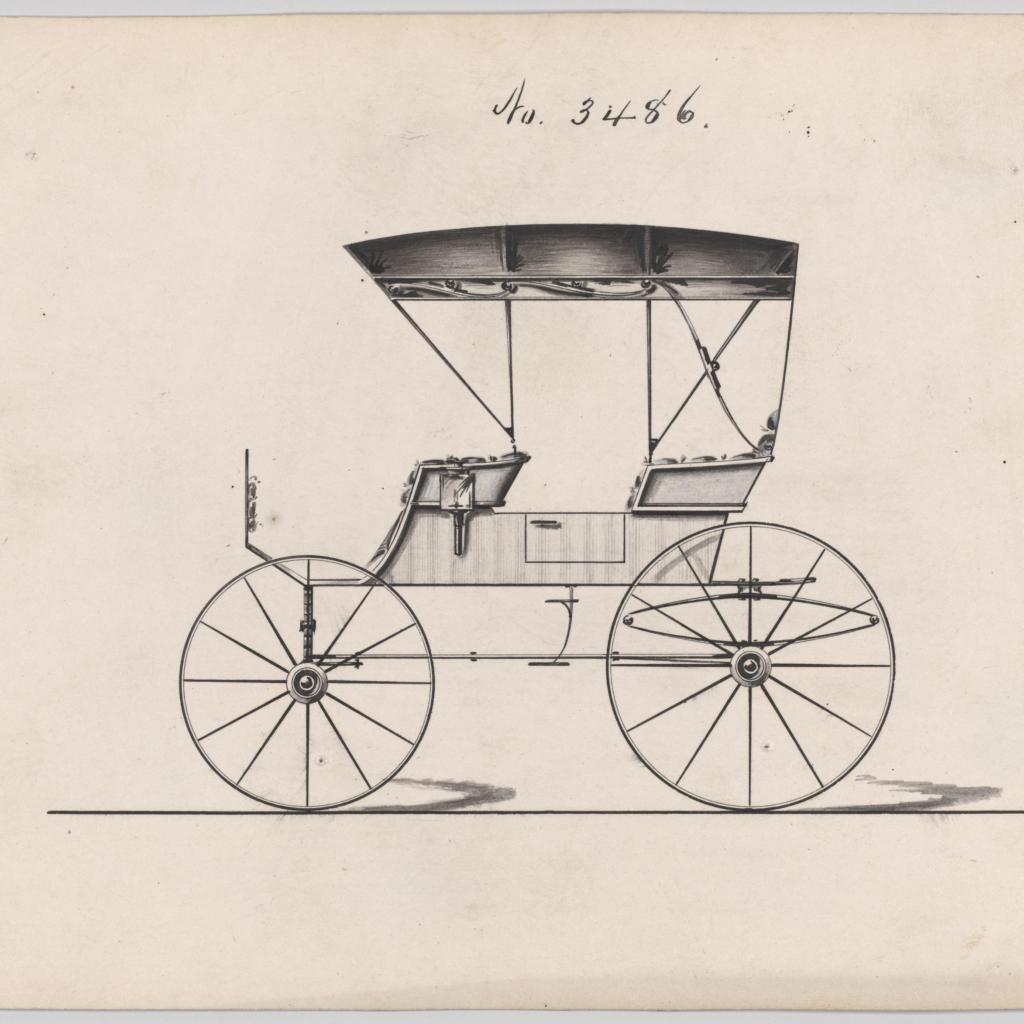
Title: Design for Extension Top Park Phaeton, no. 3486
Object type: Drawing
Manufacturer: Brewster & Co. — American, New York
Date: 1879
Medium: Pen and black ink
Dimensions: Sheet: 6 5/8 x 9 1/4 in. (16.8 x 23.5 cm)
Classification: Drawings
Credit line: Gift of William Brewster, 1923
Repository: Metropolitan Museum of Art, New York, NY